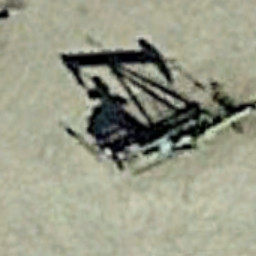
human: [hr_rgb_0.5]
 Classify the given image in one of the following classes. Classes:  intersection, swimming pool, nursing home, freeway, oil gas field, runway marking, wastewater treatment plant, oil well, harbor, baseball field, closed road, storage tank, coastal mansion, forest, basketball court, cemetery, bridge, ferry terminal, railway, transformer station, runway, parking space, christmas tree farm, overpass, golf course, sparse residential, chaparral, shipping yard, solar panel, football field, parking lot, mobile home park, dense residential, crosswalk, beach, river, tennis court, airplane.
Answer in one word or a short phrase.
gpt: oil well